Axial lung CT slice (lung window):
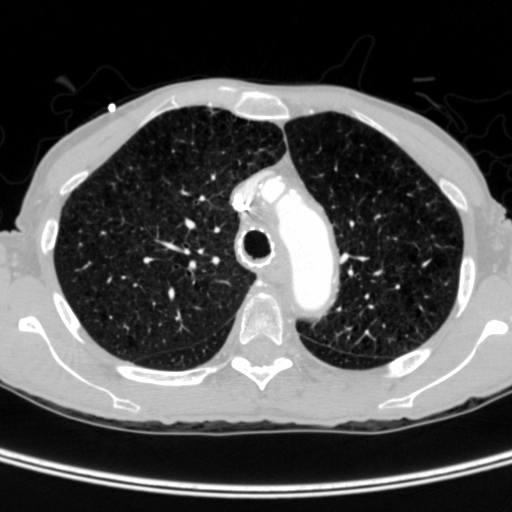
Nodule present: no